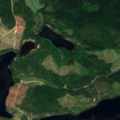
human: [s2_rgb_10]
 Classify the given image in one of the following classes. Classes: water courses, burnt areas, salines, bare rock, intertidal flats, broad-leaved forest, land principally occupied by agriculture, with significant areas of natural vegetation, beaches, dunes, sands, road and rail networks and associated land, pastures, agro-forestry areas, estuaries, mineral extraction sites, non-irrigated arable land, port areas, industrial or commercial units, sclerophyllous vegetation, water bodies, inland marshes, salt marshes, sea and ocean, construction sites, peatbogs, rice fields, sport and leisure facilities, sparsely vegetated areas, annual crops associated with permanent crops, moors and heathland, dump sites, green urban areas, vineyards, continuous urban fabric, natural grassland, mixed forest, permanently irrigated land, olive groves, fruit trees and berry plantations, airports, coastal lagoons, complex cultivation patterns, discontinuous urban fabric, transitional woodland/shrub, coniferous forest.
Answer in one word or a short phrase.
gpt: land principally occupied by agriculture, with significant areas of natural vegetation, coniferous forest, mixed forest, water bodies